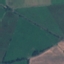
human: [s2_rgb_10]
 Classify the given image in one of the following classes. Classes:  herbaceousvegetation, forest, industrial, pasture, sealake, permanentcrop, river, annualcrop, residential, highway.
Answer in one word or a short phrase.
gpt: Pasture